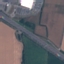
Label: Highway